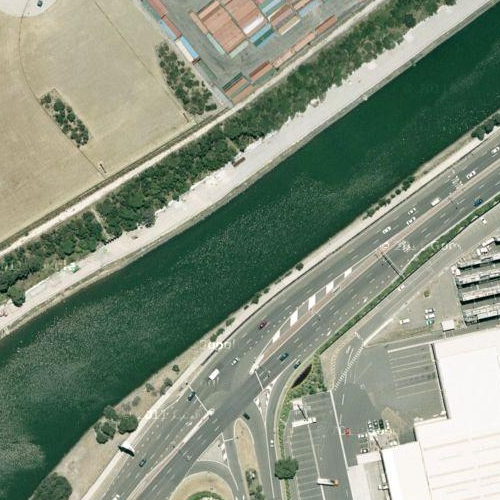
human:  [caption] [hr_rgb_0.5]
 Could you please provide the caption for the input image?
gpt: This is a small river go through a dense forest .

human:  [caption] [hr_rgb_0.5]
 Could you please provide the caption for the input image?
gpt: A small curved river with dark green waters is surrounded by dense plants .

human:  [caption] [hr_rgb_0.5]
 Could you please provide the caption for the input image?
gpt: A small river with dark green waters is surrounded by dense plants .

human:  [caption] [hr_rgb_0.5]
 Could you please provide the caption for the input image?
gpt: This is a small river go through dense plants .

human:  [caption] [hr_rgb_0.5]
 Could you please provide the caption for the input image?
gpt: A small curved river with dark green waters is surrounded by dense plants .